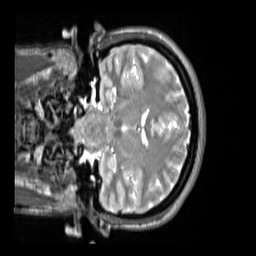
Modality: T2w
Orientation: coronal
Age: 28
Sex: male
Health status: ill
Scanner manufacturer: siemens
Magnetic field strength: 3 T
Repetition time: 2.8 s
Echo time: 0.326 s